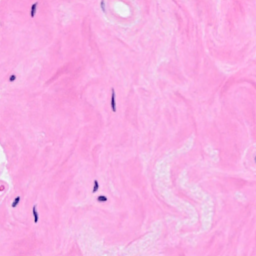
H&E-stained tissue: Breast